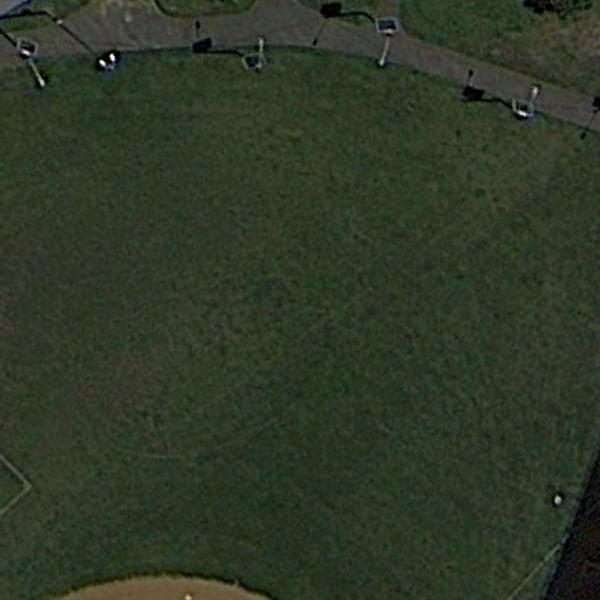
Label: Meadow